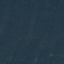
Label: Forest